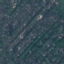
Land use / land cover: Residential